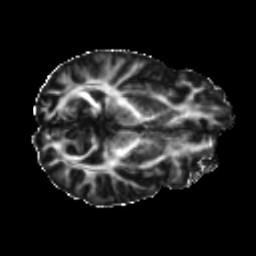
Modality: FA
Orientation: axial
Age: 49
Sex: male
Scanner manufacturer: ge
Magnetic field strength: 3 T
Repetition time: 7.8 s
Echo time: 0.0607 s